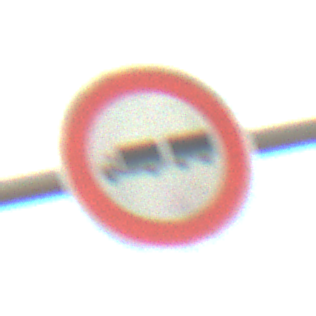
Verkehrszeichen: VerbotLastkraftwagenMitAnhaenger
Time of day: SunriseSunset
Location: Outdoor (Suburban)
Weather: PartlyCloudy
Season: NotSpecified
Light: Natural